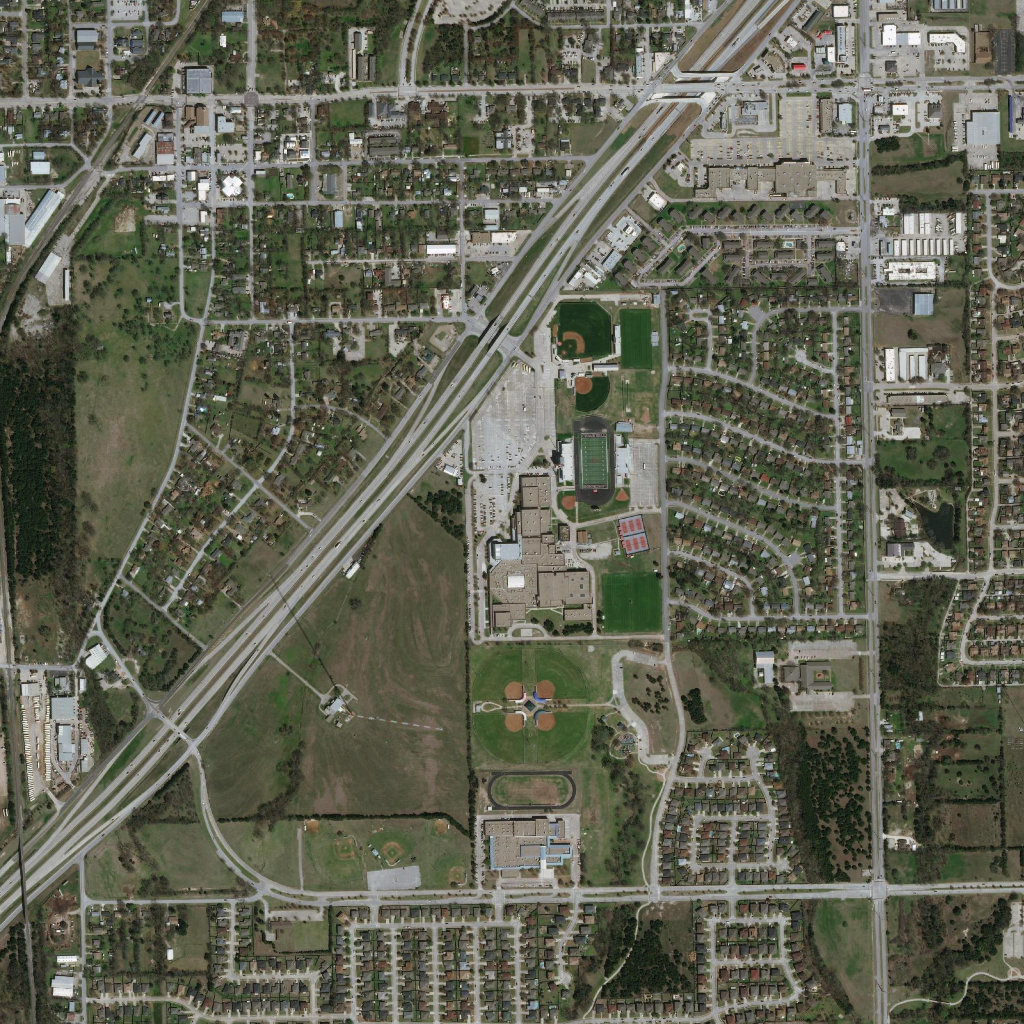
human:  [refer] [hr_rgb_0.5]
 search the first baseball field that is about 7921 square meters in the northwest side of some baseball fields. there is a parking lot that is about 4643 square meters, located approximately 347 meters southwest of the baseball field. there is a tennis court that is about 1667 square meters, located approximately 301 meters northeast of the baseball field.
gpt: <box>[[46, 63, 50, 68, 0]]</box>